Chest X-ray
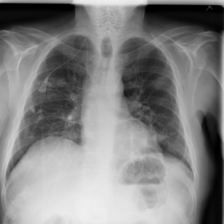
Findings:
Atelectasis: negative
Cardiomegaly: negative
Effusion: negative
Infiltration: negative
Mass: negative
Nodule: negative
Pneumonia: negative
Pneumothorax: negative
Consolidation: negative
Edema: negative
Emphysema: negative
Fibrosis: negative
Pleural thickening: negative
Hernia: negative